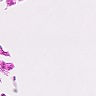
Metastatic tissue present: no